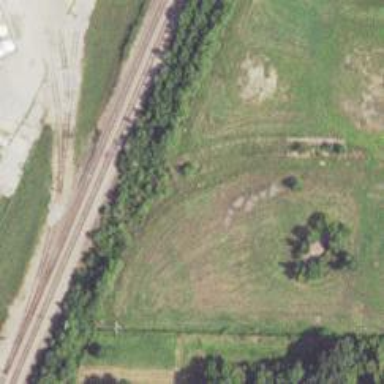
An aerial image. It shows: Abandoned railway spur.